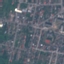
Label: Residential